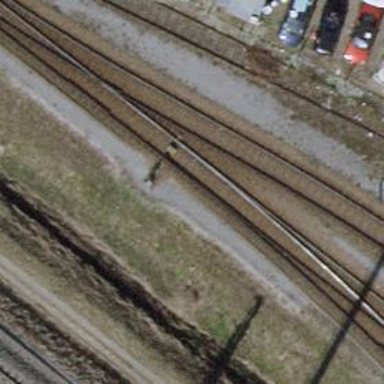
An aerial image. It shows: Railway switch.